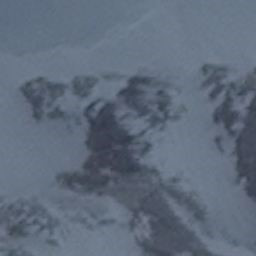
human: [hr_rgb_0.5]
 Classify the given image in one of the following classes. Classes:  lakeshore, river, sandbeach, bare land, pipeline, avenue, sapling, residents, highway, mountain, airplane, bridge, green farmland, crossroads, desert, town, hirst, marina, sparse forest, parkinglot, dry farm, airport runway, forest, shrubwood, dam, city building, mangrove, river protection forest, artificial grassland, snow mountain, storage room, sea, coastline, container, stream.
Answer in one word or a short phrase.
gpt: snow mountain